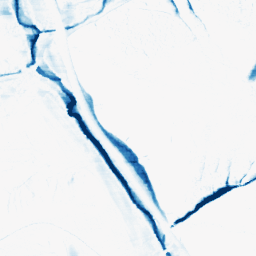
Category: morphological
Decomposition family: morphological_ellipse
Decomposition parameters: operation: closing
width: 5
height: 20
Upsampling method: sinc_blackman
Upsampling parameters: scale: 4
kernel_size: 8
Upsampling scale: 4